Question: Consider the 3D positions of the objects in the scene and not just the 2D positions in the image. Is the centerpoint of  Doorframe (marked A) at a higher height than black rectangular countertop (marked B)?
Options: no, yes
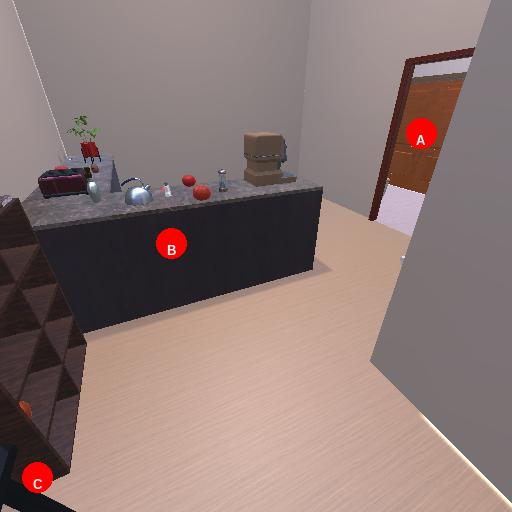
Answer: no